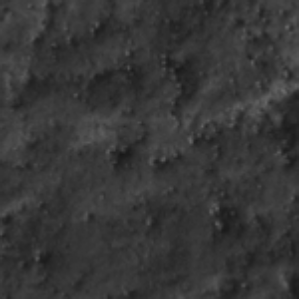
Label: frost